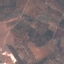
Land use / land cover: PermanentCrop